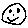
Label: smiley face